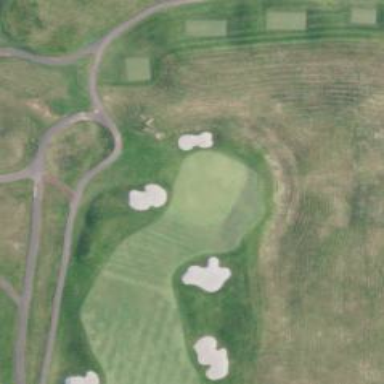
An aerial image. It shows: View of golf hole.